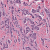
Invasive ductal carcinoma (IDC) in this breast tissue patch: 1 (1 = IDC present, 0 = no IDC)